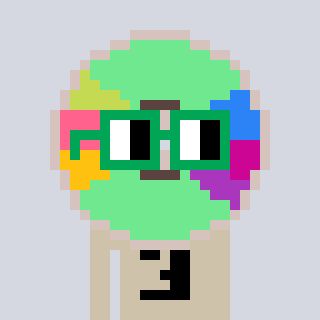
a pixel art character with square green glasses, a cd-shaped head and a bege-colored body on a cool background